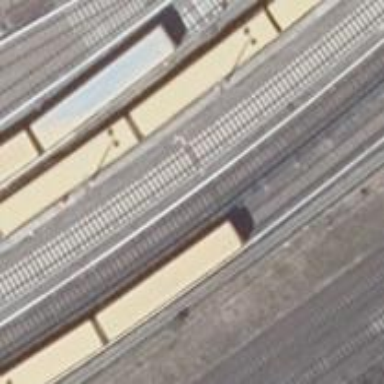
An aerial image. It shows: Yard used for service maintenance of electrified light rail railway.